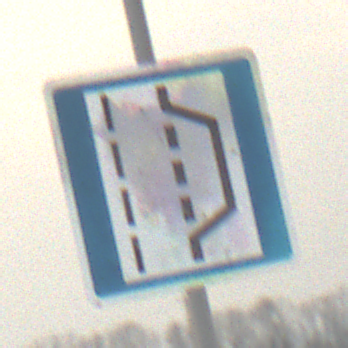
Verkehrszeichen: NothalteUndPannenbucht
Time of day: MorningAfternoon
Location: Outdoor (Nature)
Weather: Overcast
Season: Winter
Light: Natural